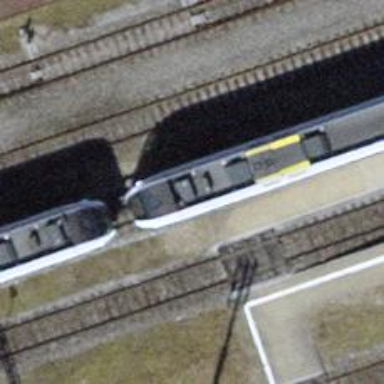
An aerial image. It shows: Single-track railway with electrified contact lines.